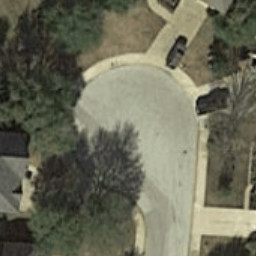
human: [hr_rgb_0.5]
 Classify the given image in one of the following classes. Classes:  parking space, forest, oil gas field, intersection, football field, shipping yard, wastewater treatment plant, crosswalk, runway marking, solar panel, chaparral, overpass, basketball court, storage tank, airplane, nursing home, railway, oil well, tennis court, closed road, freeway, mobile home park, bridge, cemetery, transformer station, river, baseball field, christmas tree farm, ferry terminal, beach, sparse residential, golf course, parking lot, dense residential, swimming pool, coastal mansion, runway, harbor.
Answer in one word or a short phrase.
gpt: closed road